Current action and preconditions to check: trajectory_clear

Your task: For each precondition in the list above, predict whether it will hold at this action.

Consider the current scene as observed from the mobile robot's camera, and analyze the predicted future states of all dynamic agents (e.g., people, animals, vehicles, or any moving entities) within the NEXT SECOND.

IMPORTANT: Only answer "very likely" if you are absolutely certain—based on strong, clear evidence—that a dynamic agent will violate the precondition in the predicted future state. Do NOT answer "very likely" for unlikely, ambiguous, or low-probability risks.

Ask yourself for each precondition: Is there a high probability, with clear and convincing evidence, that the predicted future states of any dynamic agent will interfere with the predicted future state of the currently executing action within the NEXT SECOND, causing that precondition to fail?

Assess the risk level based on these predictions. Use "likely" or "very likely" if motions create a clear risk of interference.

Use "neutral" or "improbable" if agents are nearby but their predicted paths are clearly diverging or non-conflicting.

Failure Risk Categories: "very improbable", "improbable", "neutral", "likely", "very likely"

Answer Format: Output ONLY the probability_of_failure value from these categories: "very improbable", "improbable", "neutral", "likely", "very likely"

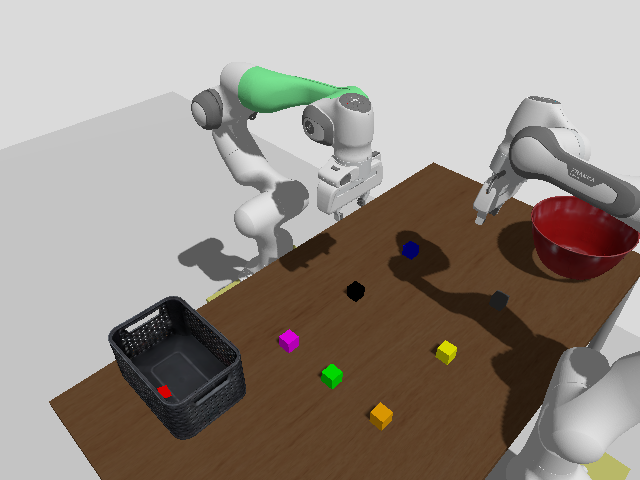

Answer: very improbable